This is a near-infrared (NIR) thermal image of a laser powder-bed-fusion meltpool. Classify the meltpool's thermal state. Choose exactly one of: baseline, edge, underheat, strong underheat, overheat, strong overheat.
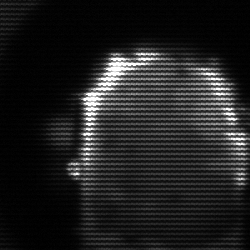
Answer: baseline